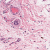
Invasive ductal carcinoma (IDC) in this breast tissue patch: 0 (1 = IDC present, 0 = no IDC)